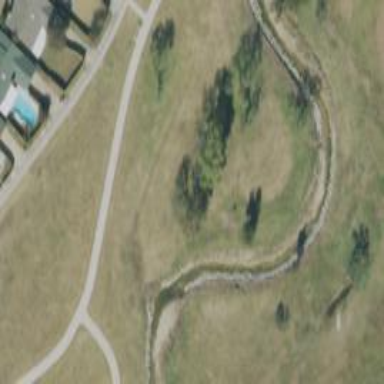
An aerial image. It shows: Disc golf tee area.